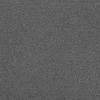
Atmospheric dust classification: dusty